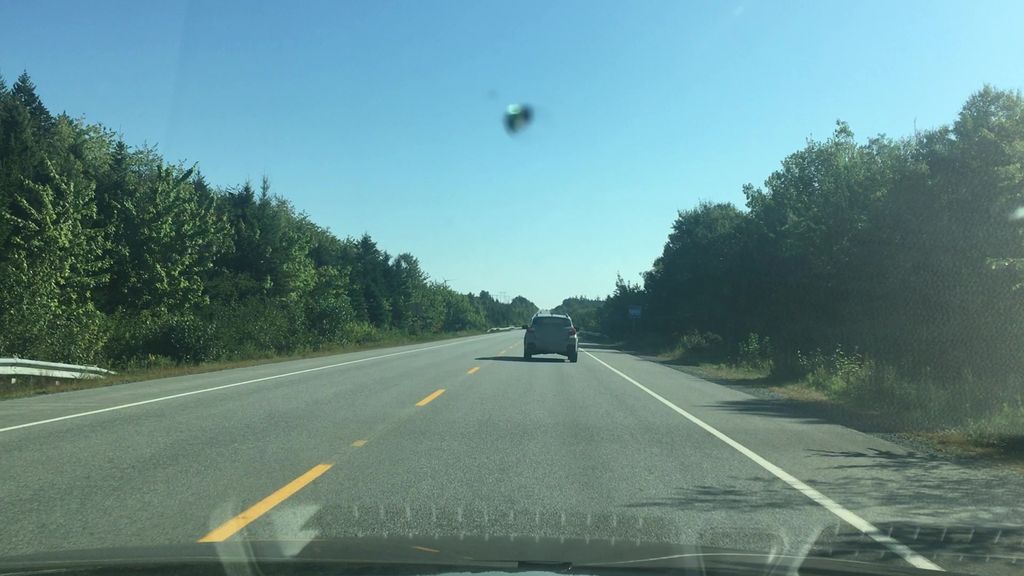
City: halifax